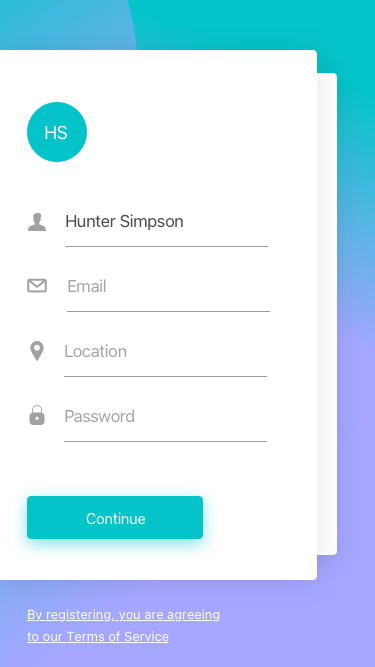
Text in this UI design:
By registering, you are agreeing
to our Terms of Service
HS
Hunter Simpson
Email
Location
Password
Continue